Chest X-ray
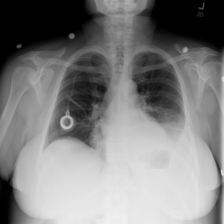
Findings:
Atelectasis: positive
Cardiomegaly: negative
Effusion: positive
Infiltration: negative
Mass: negative
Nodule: negative
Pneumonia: negative
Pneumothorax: negative
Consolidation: negative
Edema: negative
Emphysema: negative
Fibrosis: negative
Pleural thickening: negative
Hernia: negative